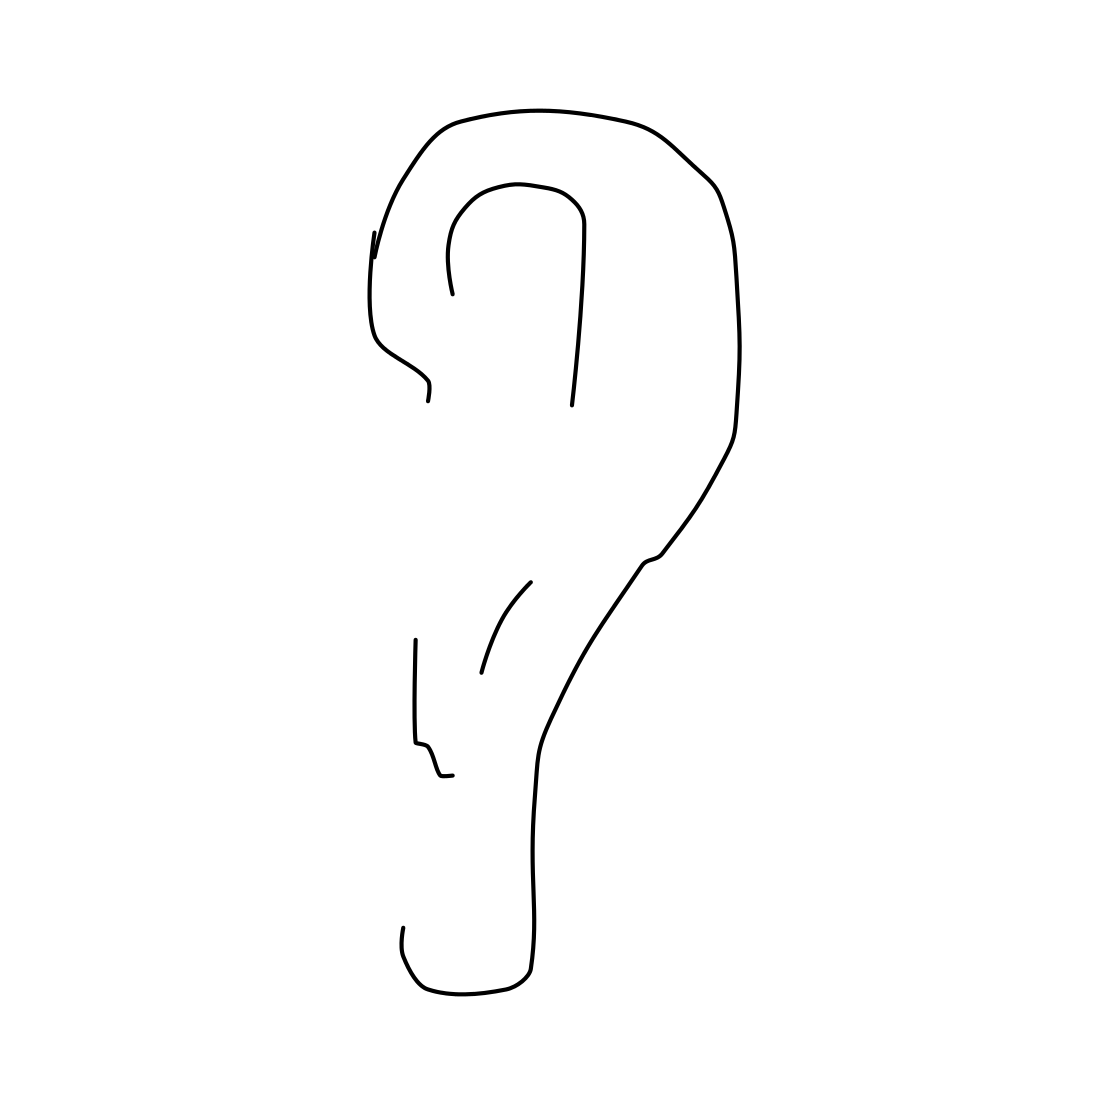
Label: ear